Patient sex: M
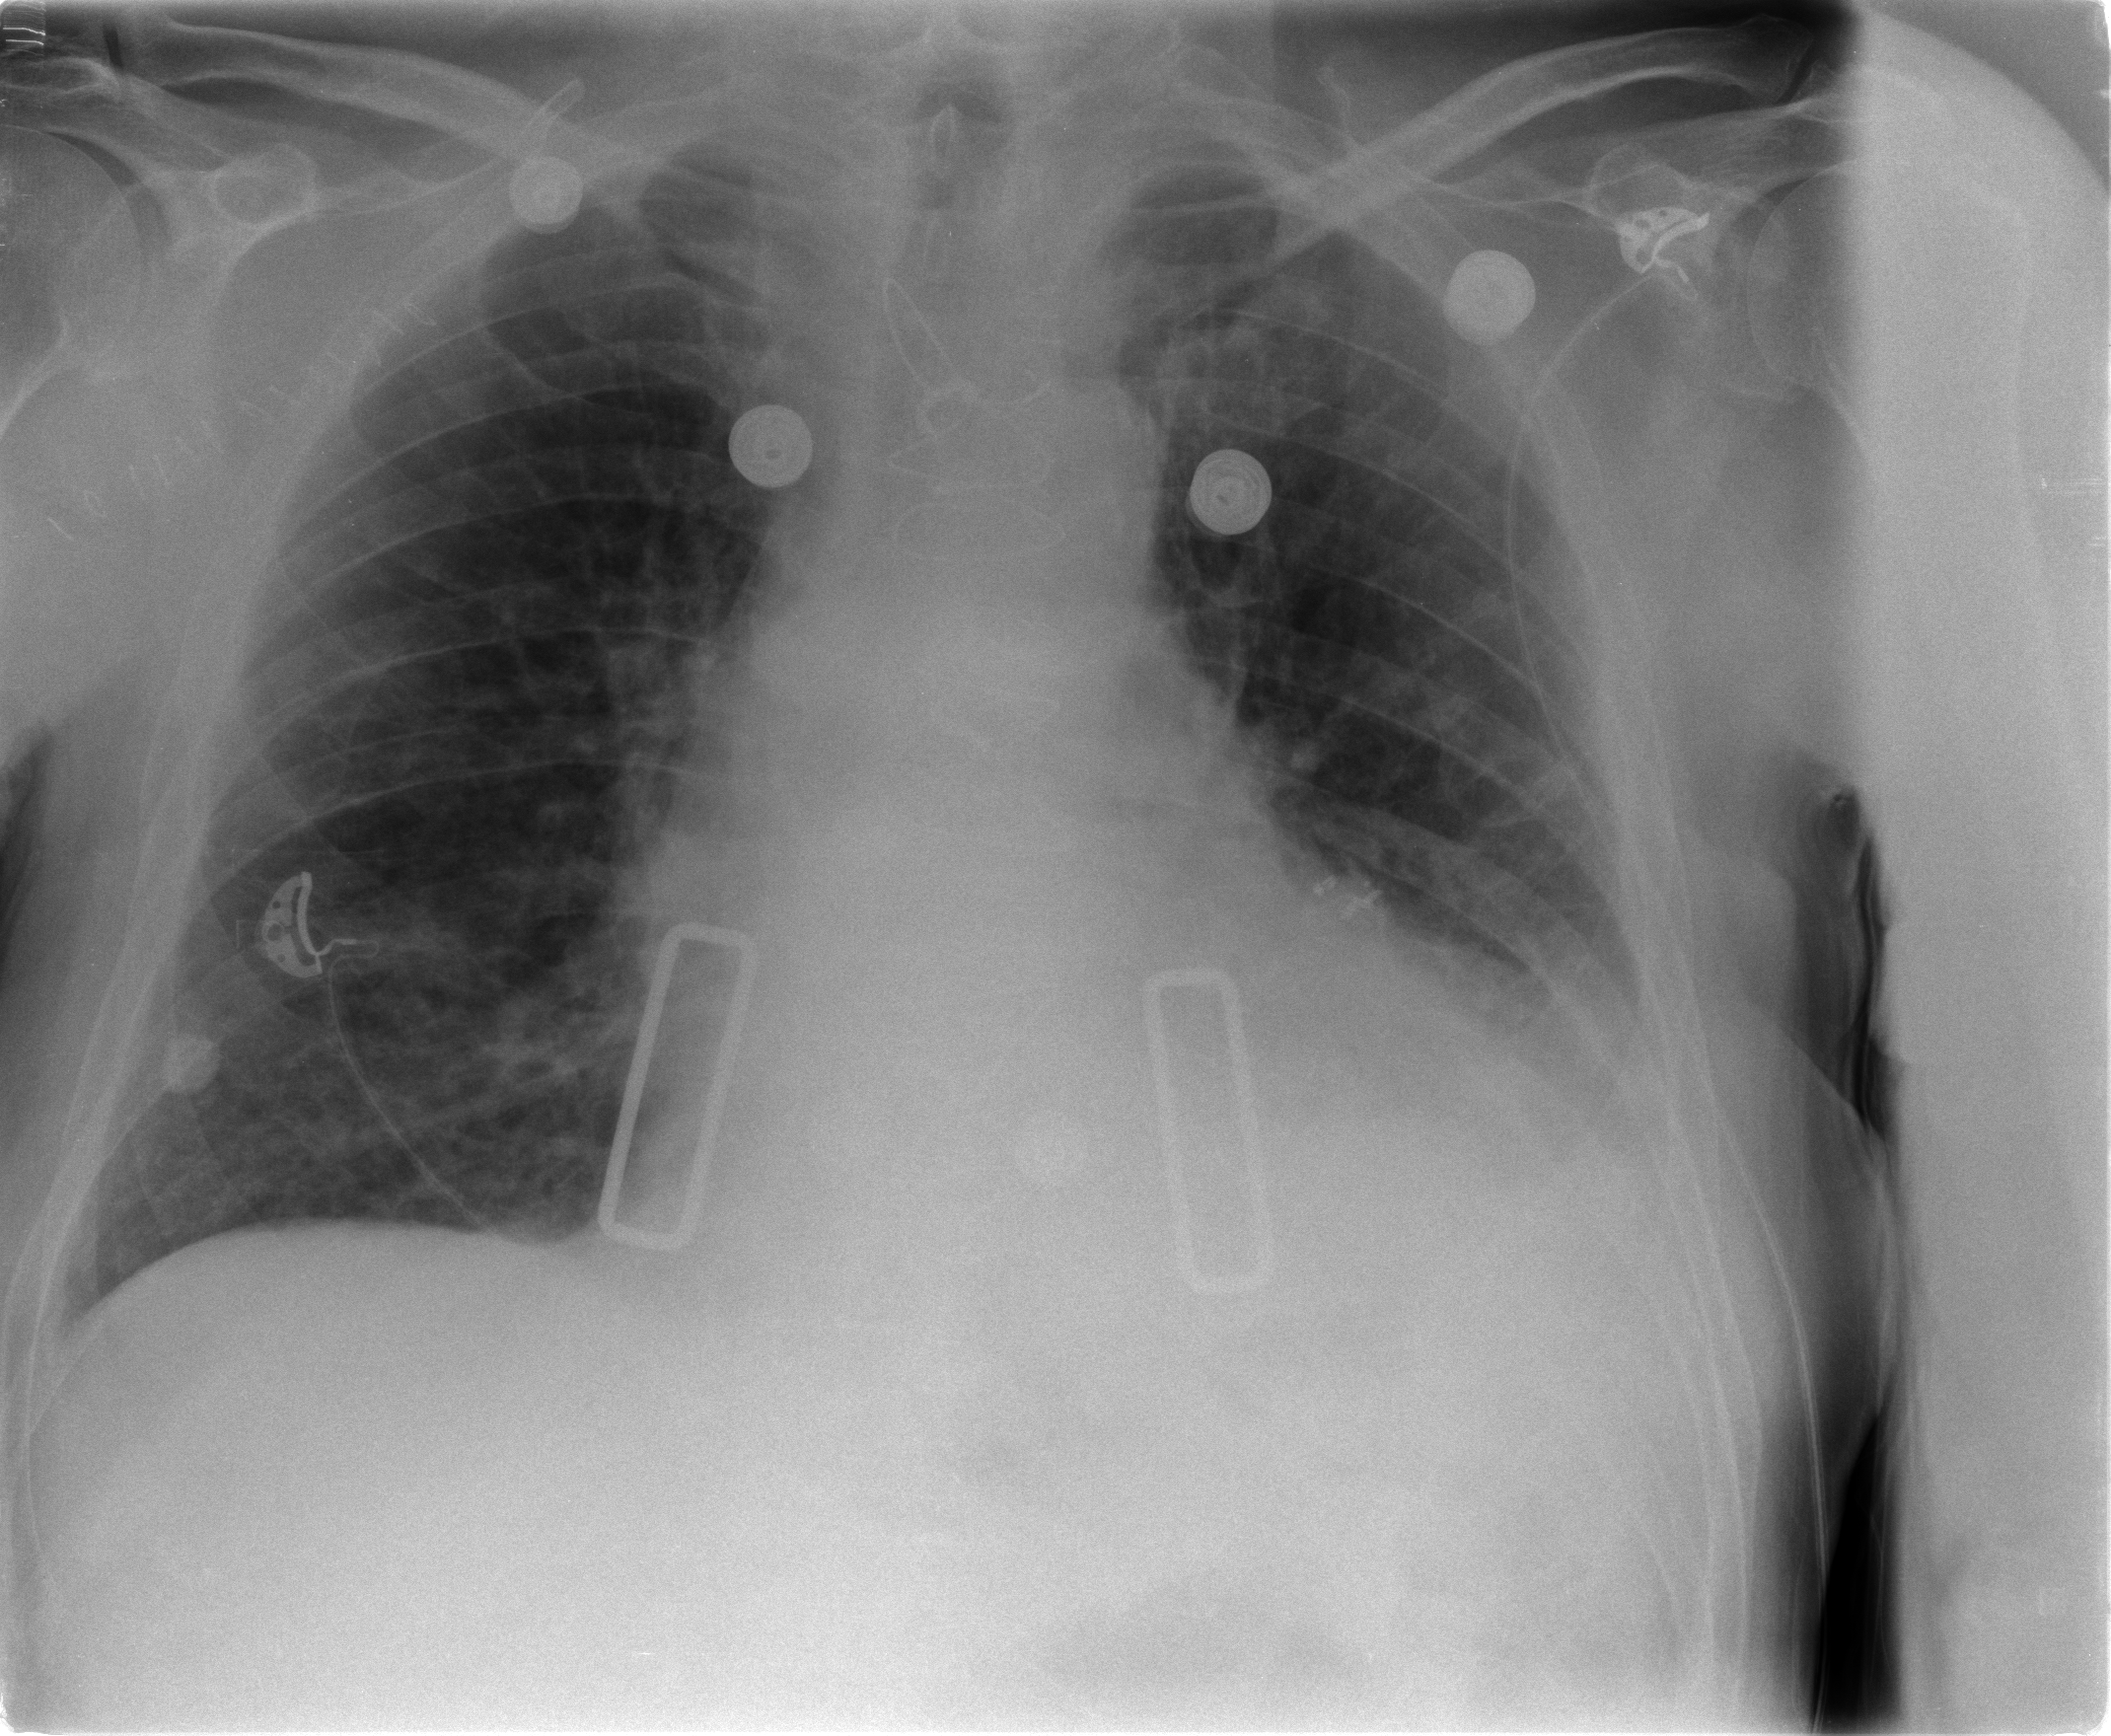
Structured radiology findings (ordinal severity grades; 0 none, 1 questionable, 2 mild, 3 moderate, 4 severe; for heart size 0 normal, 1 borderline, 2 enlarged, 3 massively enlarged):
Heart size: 2
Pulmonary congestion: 2
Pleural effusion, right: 0
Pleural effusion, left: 2
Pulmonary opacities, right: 0
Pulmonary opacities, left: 0
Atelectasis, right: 0
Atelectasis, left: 2